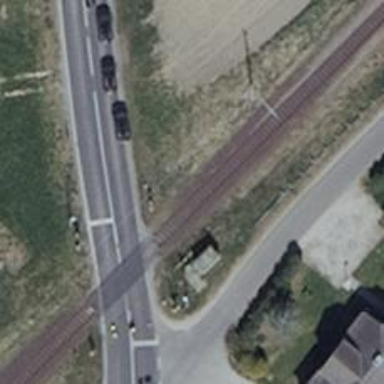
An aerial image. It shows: Railway signal.